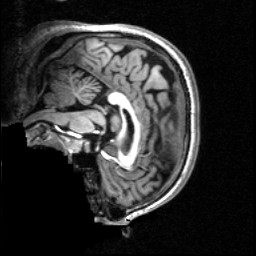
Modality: T1w
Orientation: sagittal
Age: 30
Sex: male
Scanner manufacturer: siemens
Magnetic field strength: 2.894 T
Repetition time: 2.3 s
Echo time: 0.0021 s